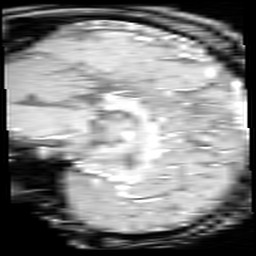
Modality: inplaneT1
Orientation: sagittal
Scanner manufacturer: ge
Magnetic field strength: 3 T
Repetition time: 0.25 s
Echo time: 0.0036 s